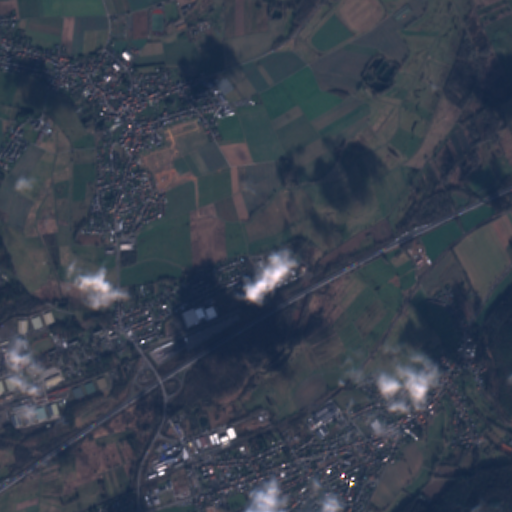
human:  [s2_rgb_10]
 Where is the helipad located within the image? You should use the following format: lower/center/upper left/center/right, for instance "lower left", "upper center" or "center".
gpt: The helipad is located in the center left of the image.
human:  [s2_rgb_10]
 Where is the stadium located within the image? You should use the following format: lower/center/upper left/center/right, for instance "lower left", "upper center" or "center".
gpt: The stadium is located in the upper left of the image.
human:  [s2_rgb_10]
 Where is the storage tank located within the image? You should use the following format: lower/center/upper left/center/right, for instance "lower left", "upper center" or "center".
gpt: The storage tank is located in the center right of the image.
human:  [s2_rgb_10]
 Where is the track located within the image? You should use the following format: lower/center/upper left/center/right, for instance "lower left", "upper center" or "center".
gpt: The track is located in the upper right of the image.
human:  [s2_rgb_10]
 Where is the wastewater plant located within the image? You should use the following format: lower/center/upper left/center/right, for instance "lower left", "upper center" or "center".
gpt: The wastewater plant is located in the center of the image.
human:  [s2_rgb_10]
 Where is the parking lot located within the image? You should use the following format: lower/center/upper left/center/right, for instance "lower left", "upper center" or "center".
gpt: There is no parking lot in the image.